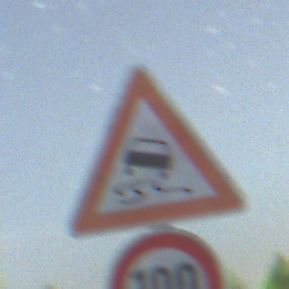
Verkehrszeichen: SchleuderOderRutschgefahr
Zusatzzeichen unten: Geschwindigkeit100
Umgebung: Outdoor, Nature
Tageszeit: Night
Wetter: Clear
Licht: Natural
Jahreszeit: NotSpecified
Kontrast: HighContrast